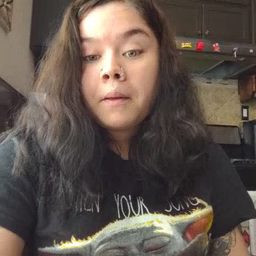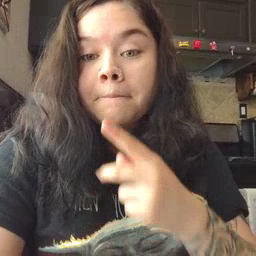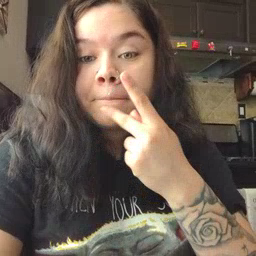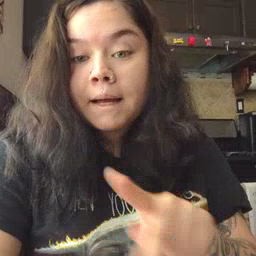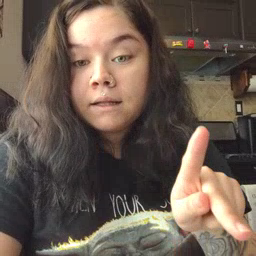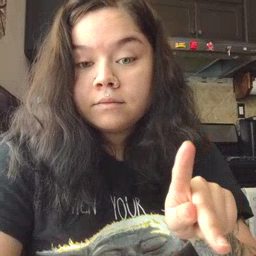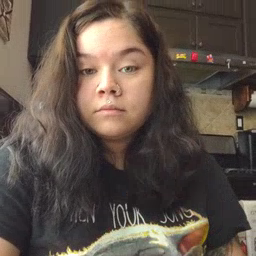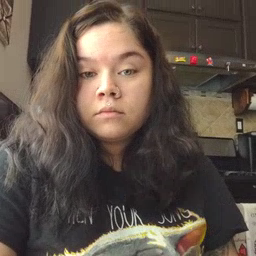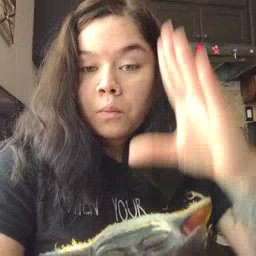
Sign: pen